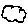
Label: cloud